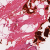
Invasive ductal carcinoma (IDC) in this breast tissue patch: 0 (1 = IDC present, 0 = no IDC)